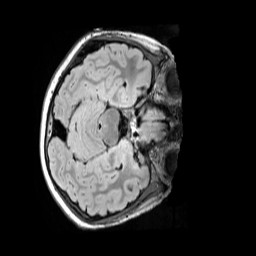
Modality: FLAIR
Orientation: axial
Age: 11
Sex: male
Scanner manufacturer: siemens
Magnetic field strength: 3 T
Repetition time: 5 s
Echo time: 0.388 s